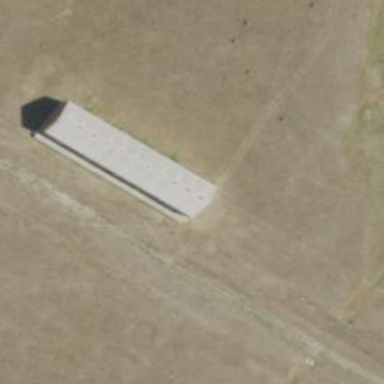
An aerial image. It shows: Farm auxiliary building.